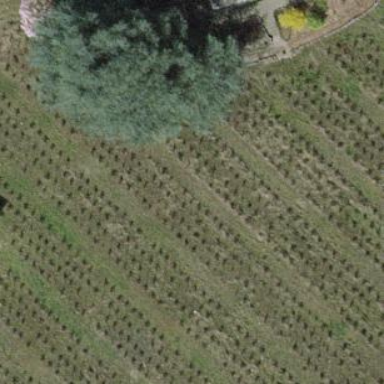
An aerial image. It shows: Vineyard.